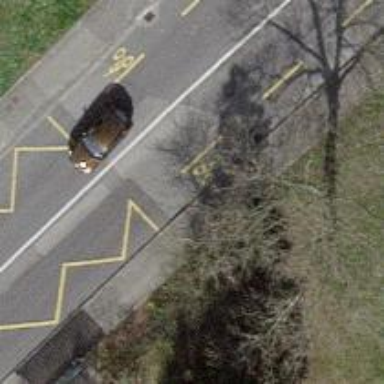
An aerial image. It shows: Sidewalk made of asphalt leading to platform for public transport.